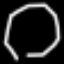
Label: octagon